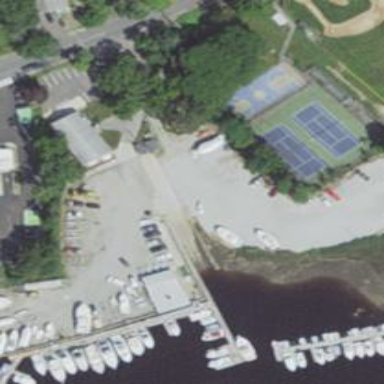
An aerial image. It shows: Boatyard located near waterway.